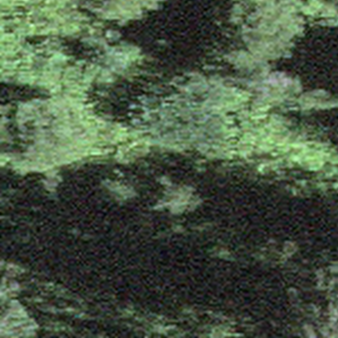
Label: other